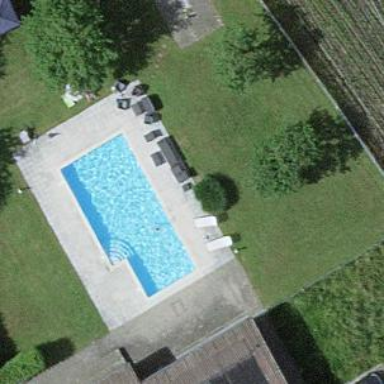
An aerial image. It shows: Swimming pool located in leisure land.